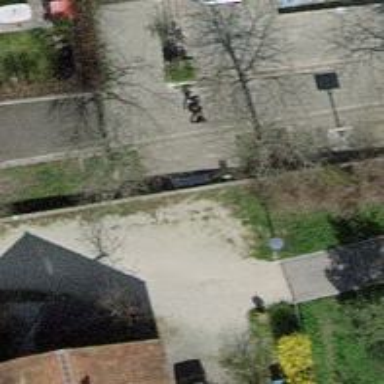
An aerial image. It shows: Bench.